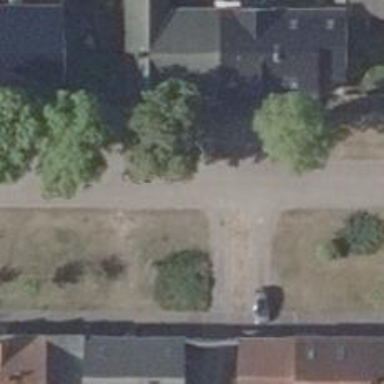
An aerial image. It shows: Residential road.